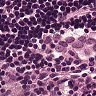
Metastatic tissue present: yes